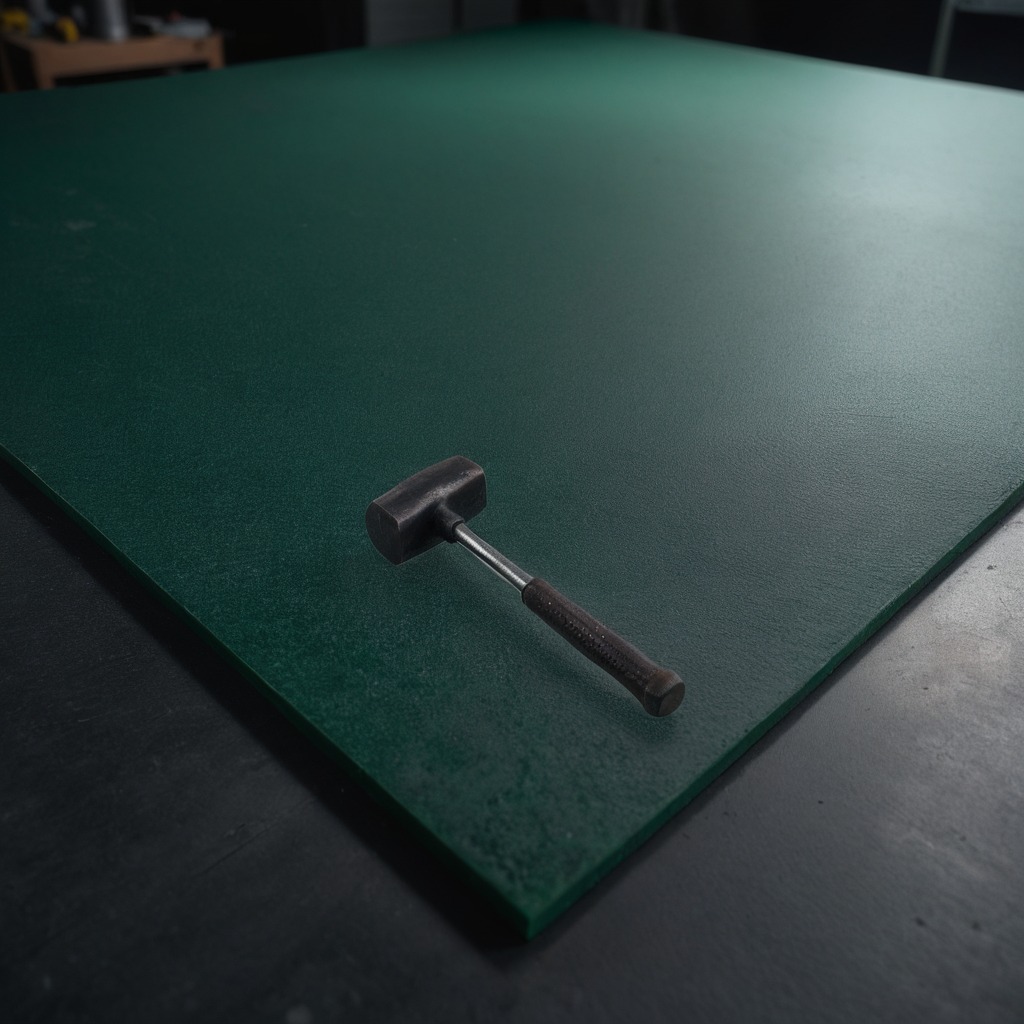
A hammer lying on a green rubber mat inside a workshop at night dim ambient light soft shadows worn but beneath the mat